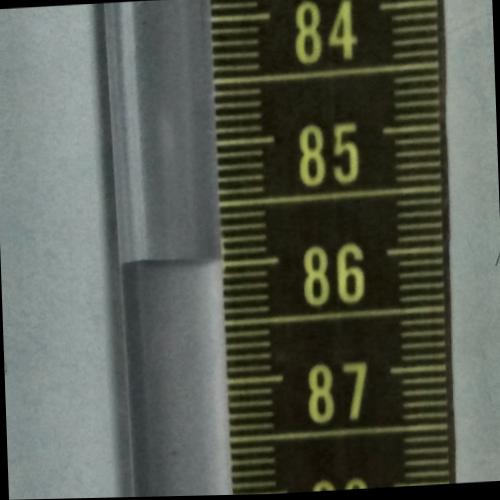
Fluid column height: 86.0 cm